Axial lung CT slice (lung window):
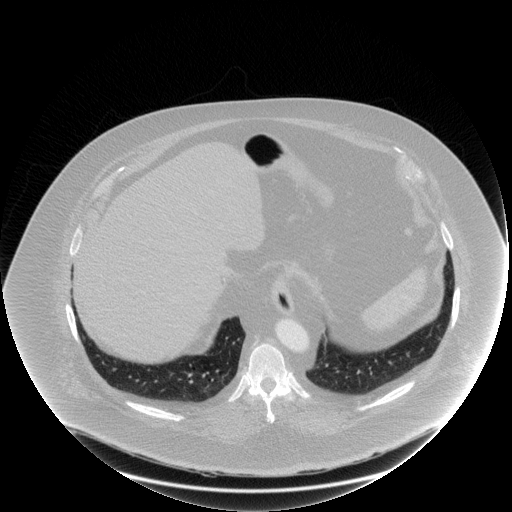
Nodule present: no